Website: ulta-beauty
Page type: delivery-shipping
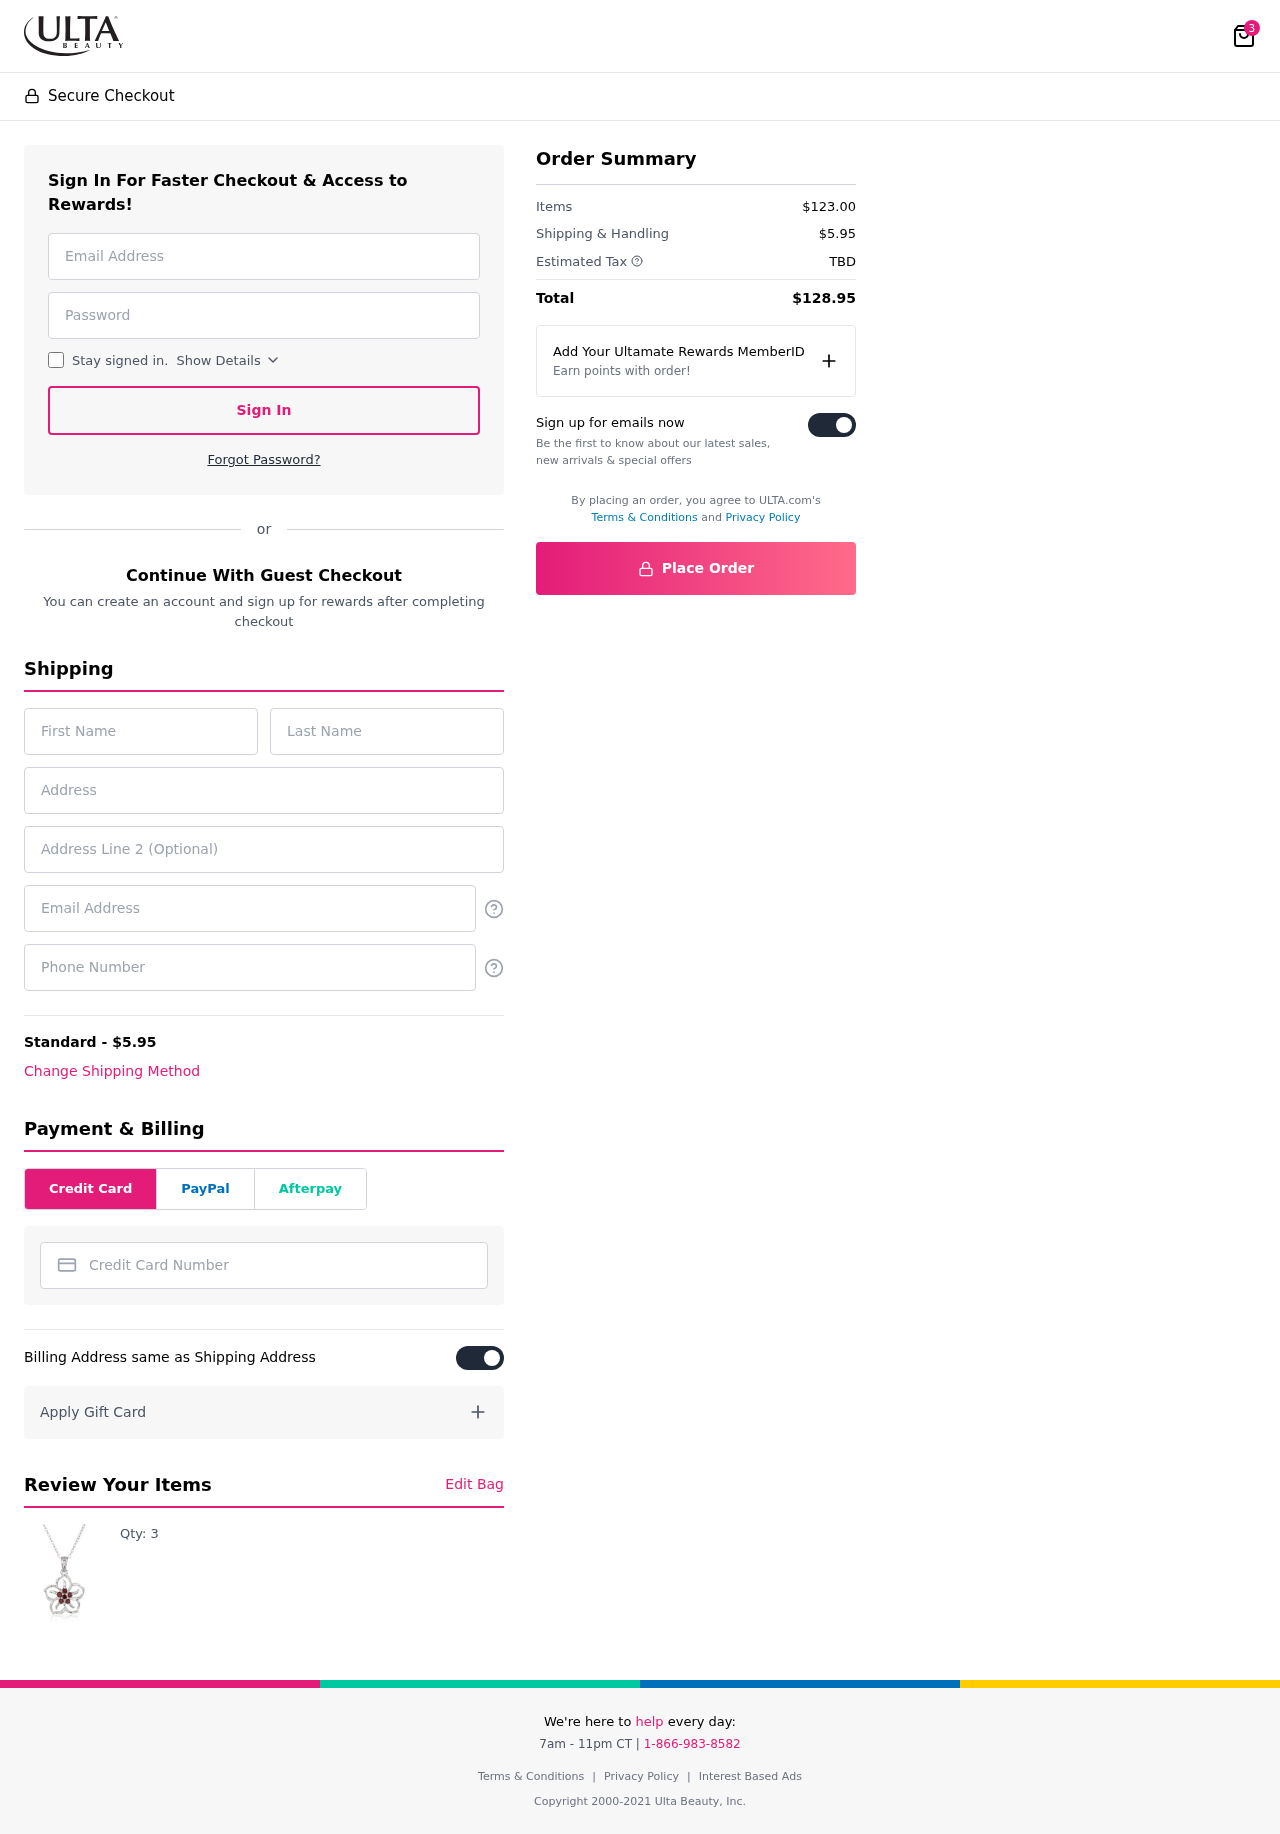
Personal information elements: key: PII_CARD_NUMBER
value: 3473 7125 5964 733
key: PII_EMAIL
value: brent_farrell@hotmail.com
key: PII_EMAIL2
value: brent_farrell@hotmail.com
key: PII_FIRSTNAME
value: Brent
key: PII_LASTNAME
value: Farrell
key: PII_PHONE
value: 7508132187
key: PII_STREET
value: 6708 Williams Forge Apt. 920
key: PII_STREET2
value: Apt. 179
Product elements: key: PRODUCT1_QUANTITY
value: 3
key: PRODUCT1
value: Qty: 3
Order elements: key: ORDER_NUM_ITEMS
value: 3
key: ORDER_SHIPPING_COST
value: $5.95
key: ORDER_SUBTOTAL
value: $123.00
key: ORDER_TAX
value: TBD
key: ORDER_TOTAL
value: $128.95